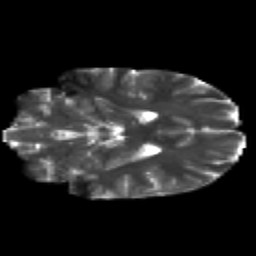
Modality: T2w
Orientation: coronal
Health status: healthy
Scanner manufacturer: siemens
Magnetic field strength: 3 T
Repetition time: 12 s
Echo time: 0.092 s